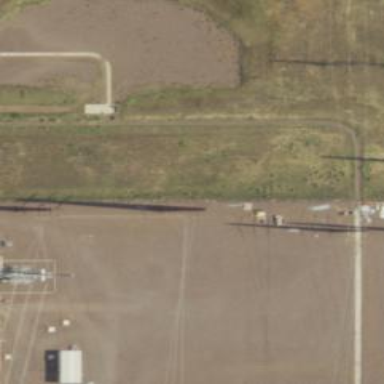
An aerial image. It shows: Power tower.